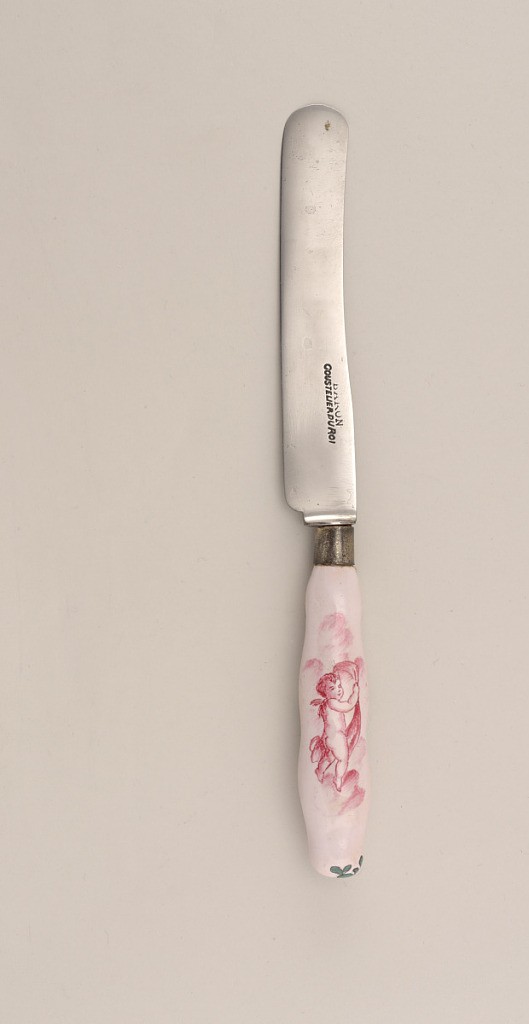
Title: Knife with Earthenware Handle (One of a Pair)
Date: late 18th century
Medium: earthenware, vitreous enamel; brass, steel
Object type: knife
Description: Blade straight lower edge, upper edge curved with rounded point, plain bolster (reblade). Brass ferrule, round in section. Curved pink porcelain handle, with pink putti and green flowers and foliage.